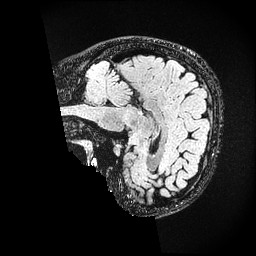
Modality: FLAIR
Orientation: sagittal
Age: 28
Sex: female
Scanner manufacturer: ge
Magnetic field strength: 3 T
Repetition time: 4.802 s
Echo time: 0.1162 s